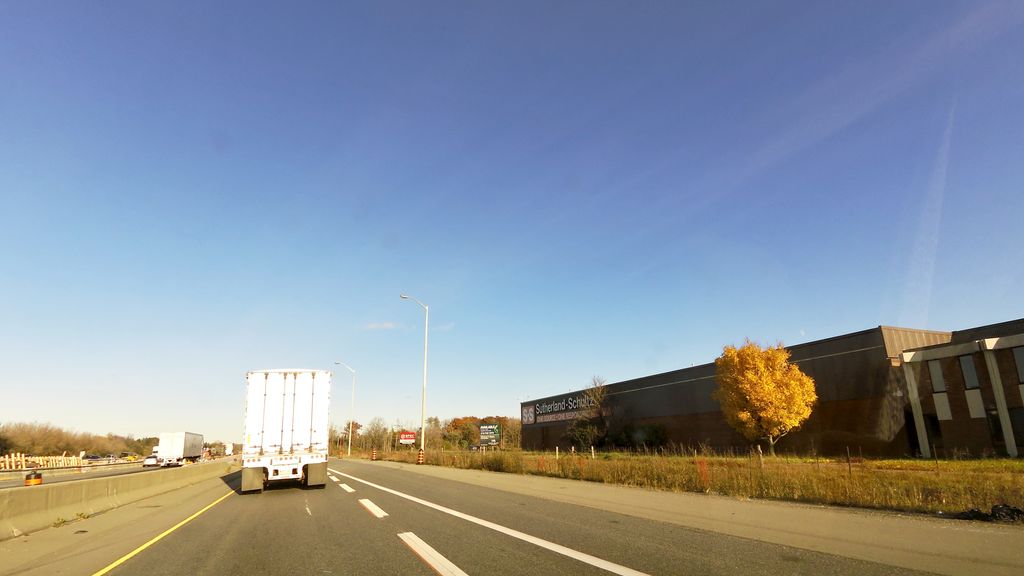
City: kitchener-waterloo